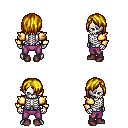
a pixel art fantasy rpg character, male body template, skeleton, gold arm armor, magenta pants, blonde bangs hairstyle, maroon shoes, four views (front, back, left, right), 2x2 character sprite sheet, small pixel art, hard edges, no anti-aliasing